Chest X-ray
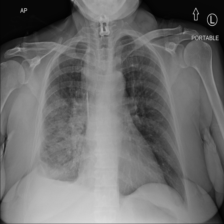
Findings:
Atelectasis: negative
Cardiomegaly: negative
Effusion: negative
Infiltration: negative
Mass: negative
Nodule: negative
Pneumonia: negative
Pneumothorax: positive
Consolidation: negative
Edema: negative
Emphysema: negative
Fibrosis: negative
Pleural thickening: negative
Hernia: negative